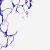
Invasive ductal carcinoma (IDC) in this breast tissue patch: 0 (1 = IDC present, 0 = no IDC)